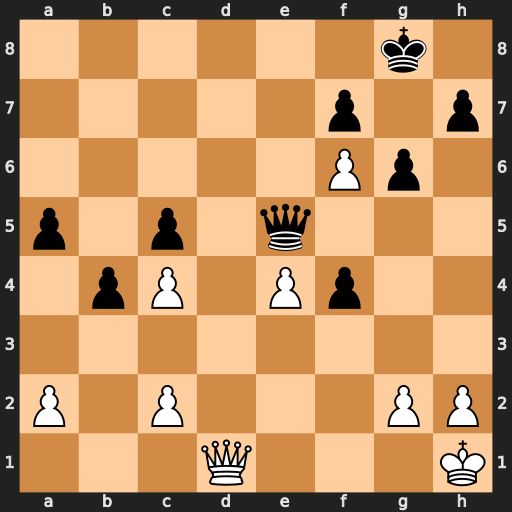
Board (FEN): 6k1/5p1p/5Pp1/p1p1q3/1pP1Pp2/8/P1P3PP/3Q3K
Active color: w
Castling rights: -
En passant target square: -
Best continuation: Qd8+ Qe8 Qxe8#